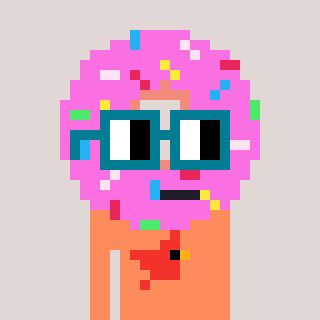
a pixel art character with square dark green glasses, a doughnut-shaped head and a peachy-colored body on a warm background